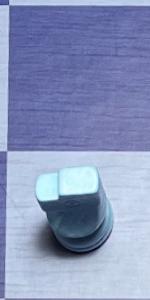
Label: Knight_White